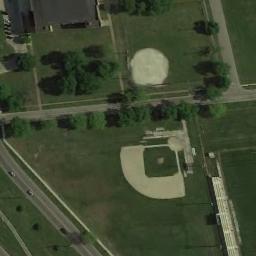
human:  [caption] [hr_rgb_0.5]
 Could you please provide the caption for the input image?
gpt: There are 11 baseball courts in the picture, Four of which are double the others .

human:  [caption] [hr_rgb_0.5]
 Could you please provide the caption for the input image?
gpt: A baseball diamond on the lawn with some trees and some roads beside .

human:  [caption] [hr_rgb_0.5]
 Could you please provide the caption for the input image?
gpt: There is a baseball diamond in the grass along the roads surrounded by the houses and trees .

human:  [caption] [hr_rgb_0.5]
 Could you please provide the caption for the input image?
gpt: A big baseball diamond and a small baseball diamond are on both side of a road .

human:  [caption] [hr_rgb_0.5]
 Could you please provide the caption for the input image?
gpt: A road is next to the baseball diamond .